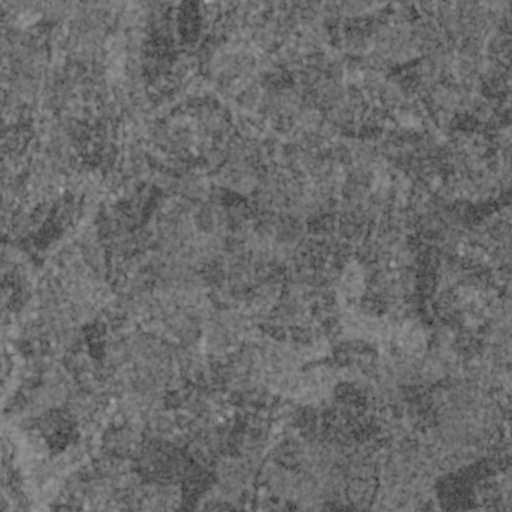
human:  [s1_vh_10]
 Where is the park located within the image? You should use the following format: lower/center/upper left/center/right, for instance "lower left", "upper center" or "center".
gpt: The park is located in the lower left of the image.
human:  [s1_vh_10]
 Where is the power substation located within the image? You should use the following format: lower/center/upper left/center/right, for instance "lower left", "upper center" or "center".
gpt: The power substation is located in the lower right of the image.
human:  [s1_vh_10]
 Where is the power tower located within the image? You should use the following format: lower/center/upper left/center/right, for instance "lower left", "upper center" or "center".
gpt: The power tower is located in the upper right of the image.
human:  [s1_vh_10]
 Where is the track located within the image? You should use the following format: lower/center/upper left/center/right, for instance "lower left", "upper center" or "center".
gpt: The track is located in the upper right of the image.
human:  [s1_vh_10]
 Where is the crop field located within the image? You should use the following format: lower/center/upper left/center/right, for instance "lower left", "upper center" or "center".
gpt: There is no crop field in the image.

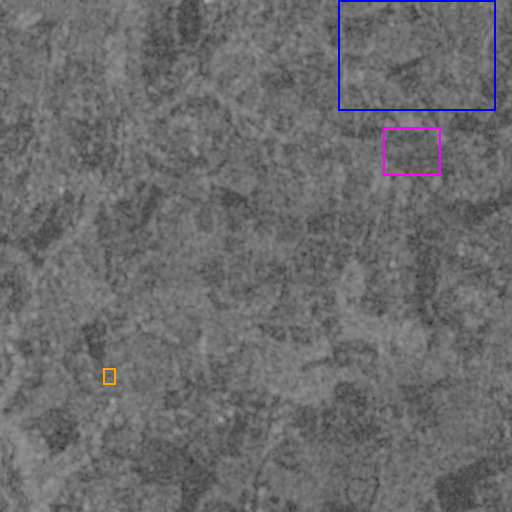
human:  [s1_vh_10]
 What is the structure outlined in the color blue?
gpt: The structure outlined in blue is a crop field.
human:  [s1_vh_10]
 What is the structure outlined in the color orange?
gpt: The structure outlined in orange is a park.
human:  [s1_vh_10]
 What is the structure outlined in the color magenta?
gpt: The structure outlined in magenta is a track.
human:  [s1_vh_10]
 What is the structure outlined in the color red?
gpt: There is no red outline.